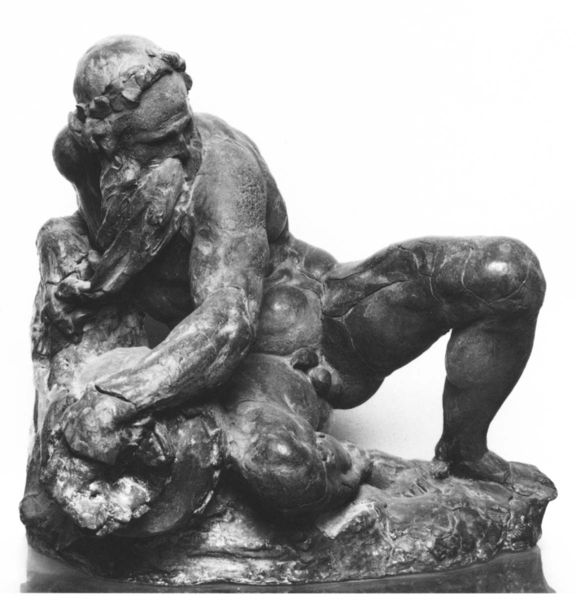
Titel: Flußgott
Künstler: Niccolo Tribolo
Institution: Florenz, Bargello
Schlagwörter: akt, fuß, hand, kampf, körper, mann, nackt, menschen, sitzen, finger, marmor, männer, tier, bart, arme, gesicht, halten, mensch, stein, hände, gebeugt, skulptur, beine, bein, haltung, kraft, muskeln, plastik, rodin, knie, penis, barfuß, haarkranz, kranz, ringkampf, genital, hoden, kampe, 19. jahrhundert, treuer, porpyhr